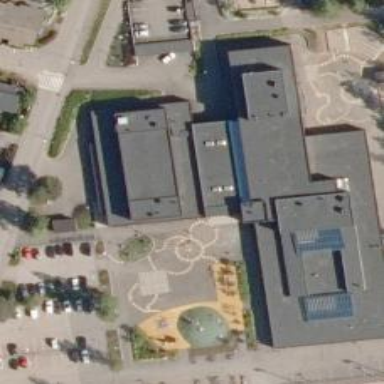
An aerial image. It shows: School building.